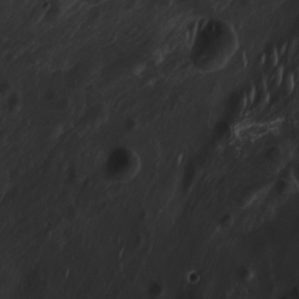
Label: non_frost